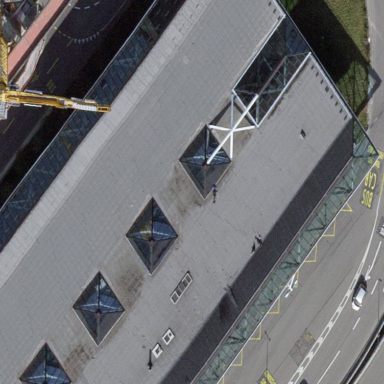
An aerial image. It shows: Train station building.